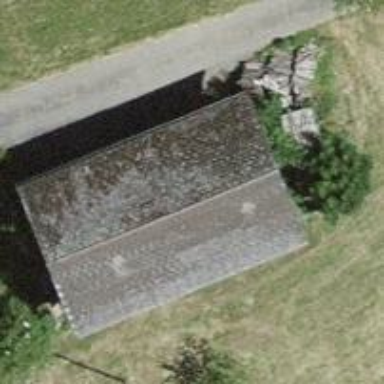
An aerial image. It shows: Rural barn.